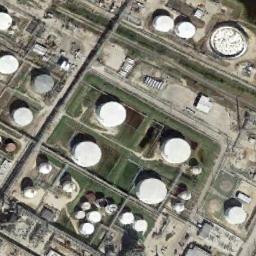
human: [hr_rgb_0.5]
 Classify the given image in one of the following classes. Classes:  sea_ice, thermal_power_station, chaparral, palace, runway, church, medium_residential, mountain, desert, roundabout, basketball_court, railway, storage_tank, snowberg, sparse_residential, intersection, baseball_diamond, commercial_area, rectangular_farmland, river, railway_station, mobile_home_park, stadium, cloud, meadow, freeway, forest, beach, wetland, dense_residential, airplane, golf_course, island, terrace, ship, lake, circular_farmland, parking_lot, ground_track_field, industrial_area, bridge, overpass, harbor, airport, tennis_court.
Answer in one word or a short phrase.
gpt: storage_tank